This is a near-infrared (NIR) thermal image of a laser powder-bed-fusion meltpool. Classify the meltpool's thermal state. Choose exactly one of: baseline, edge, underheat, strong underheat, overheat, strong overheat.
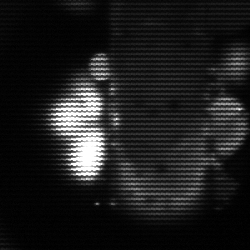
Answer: strong underheat